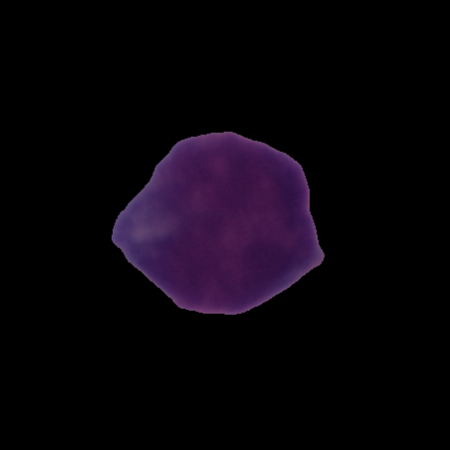
Label: cancer